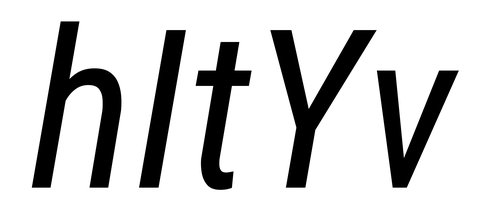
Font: Roboto-Italic_Condensed_Italic